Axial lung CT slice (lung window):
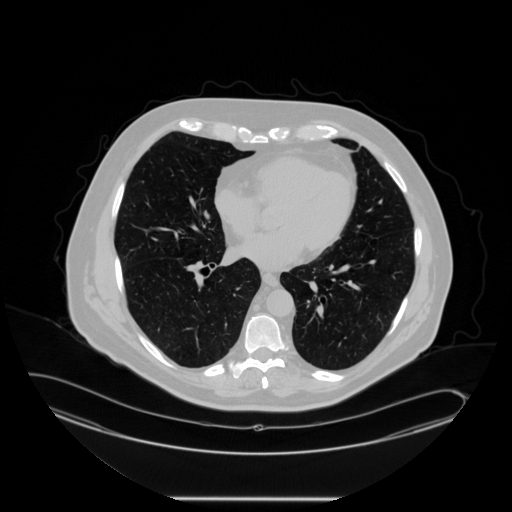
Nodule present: no